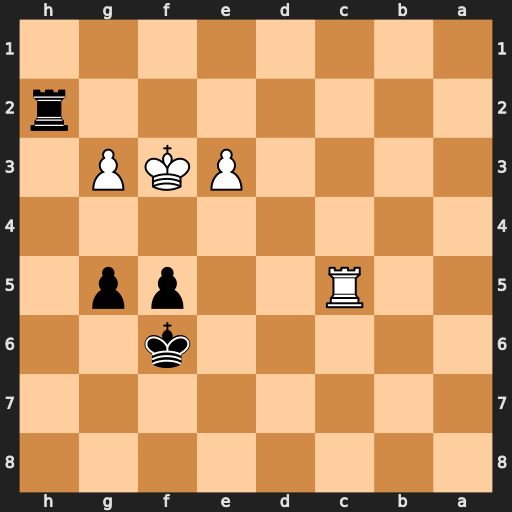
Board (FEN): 8/8/5k2/2R2pp1/8/4PKP1/7r/8
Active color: b
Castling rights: -
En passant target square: -
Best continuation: g4+ Kf4 Rf2#